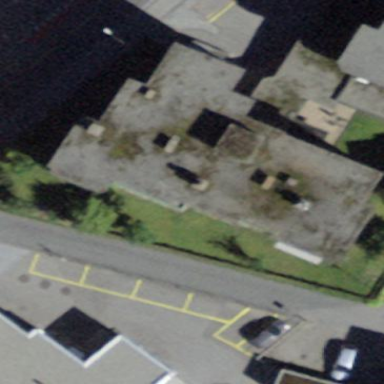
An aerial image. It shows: Building with flat roof.